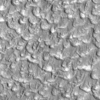
Label: not_dusty